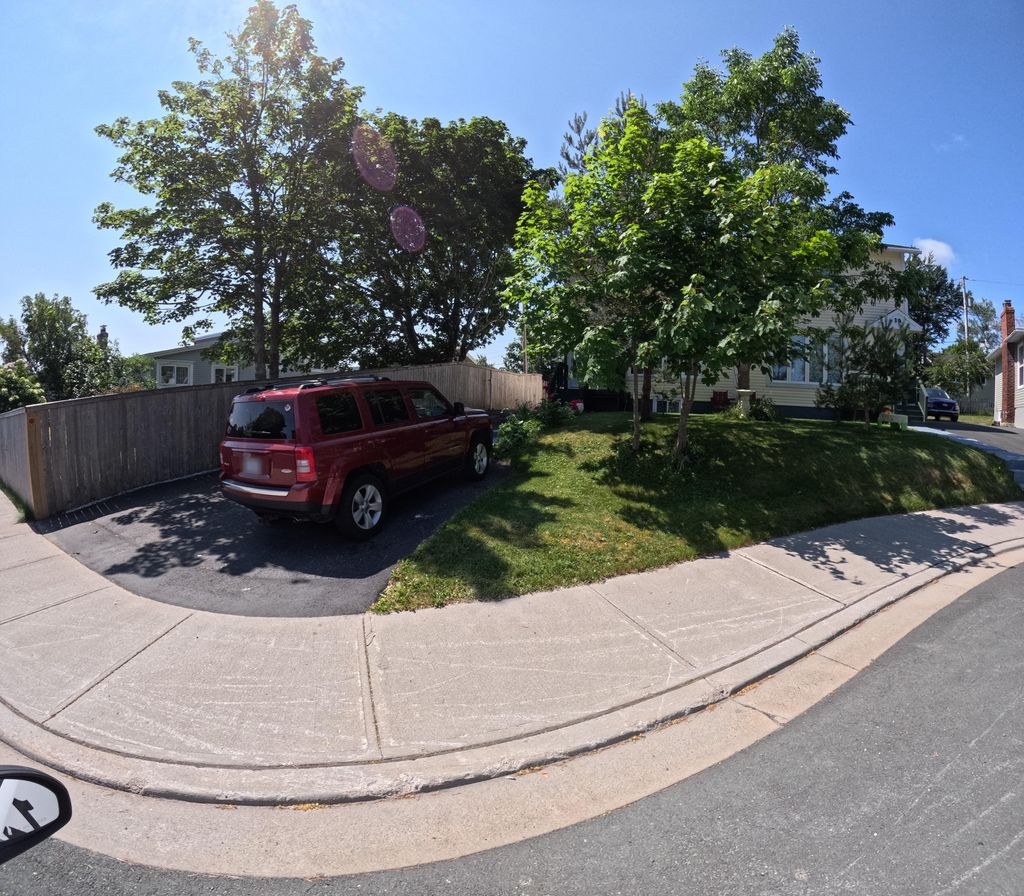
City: st_johns